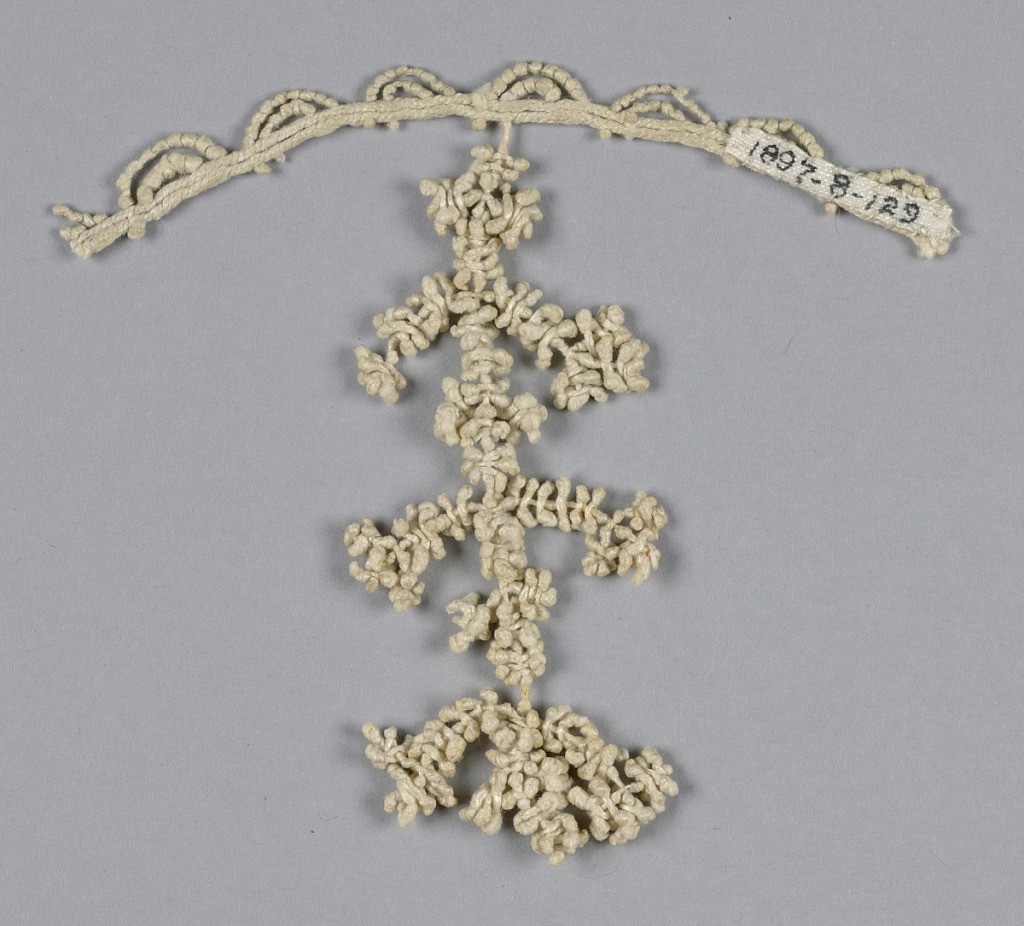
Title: Tassel
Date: late 16th–early 17th century
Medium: linen Technique: knotted
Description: Tassel attached to a scalloped border. Three cross arms. Made with tiny knots that give the appearance of fringe.